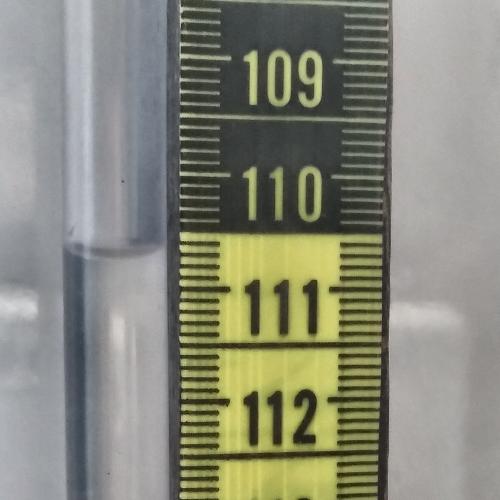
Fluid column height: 110.7 cm